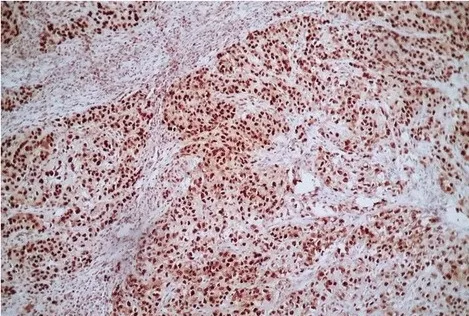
Immunohistochemistry shows positive staining for MSH2 in tumor cells and lymphocytes.
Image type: pathology (immunostaining)